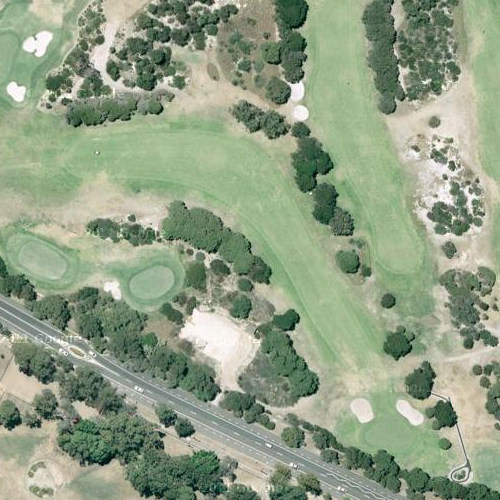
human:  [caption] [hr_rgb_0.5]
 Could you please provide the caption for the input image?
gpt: Some green bushes and white bunkers on the meadow while some houses beside .

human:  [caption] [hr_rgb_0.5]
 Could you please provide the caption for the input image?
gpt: A meadow with some green bushes and white bunkers on it while a residential area beside .

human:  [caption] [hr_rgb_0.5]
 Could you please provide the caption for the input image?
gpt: Some green bushes and white bunkers on the meadow while a road passed by .

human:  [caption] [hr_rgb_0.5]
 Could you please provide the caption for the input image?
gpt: A meadow with some green bushes and white bunkers while a road passed by .

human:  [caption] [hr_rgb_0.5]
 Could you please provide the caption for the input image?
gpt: There is a meadow with some bushes and bunkers on it while a residential area beside .